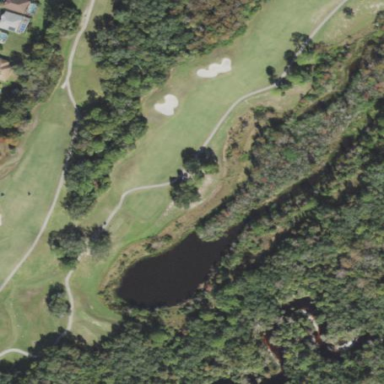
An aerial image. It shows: Area of rough grass used for golf.